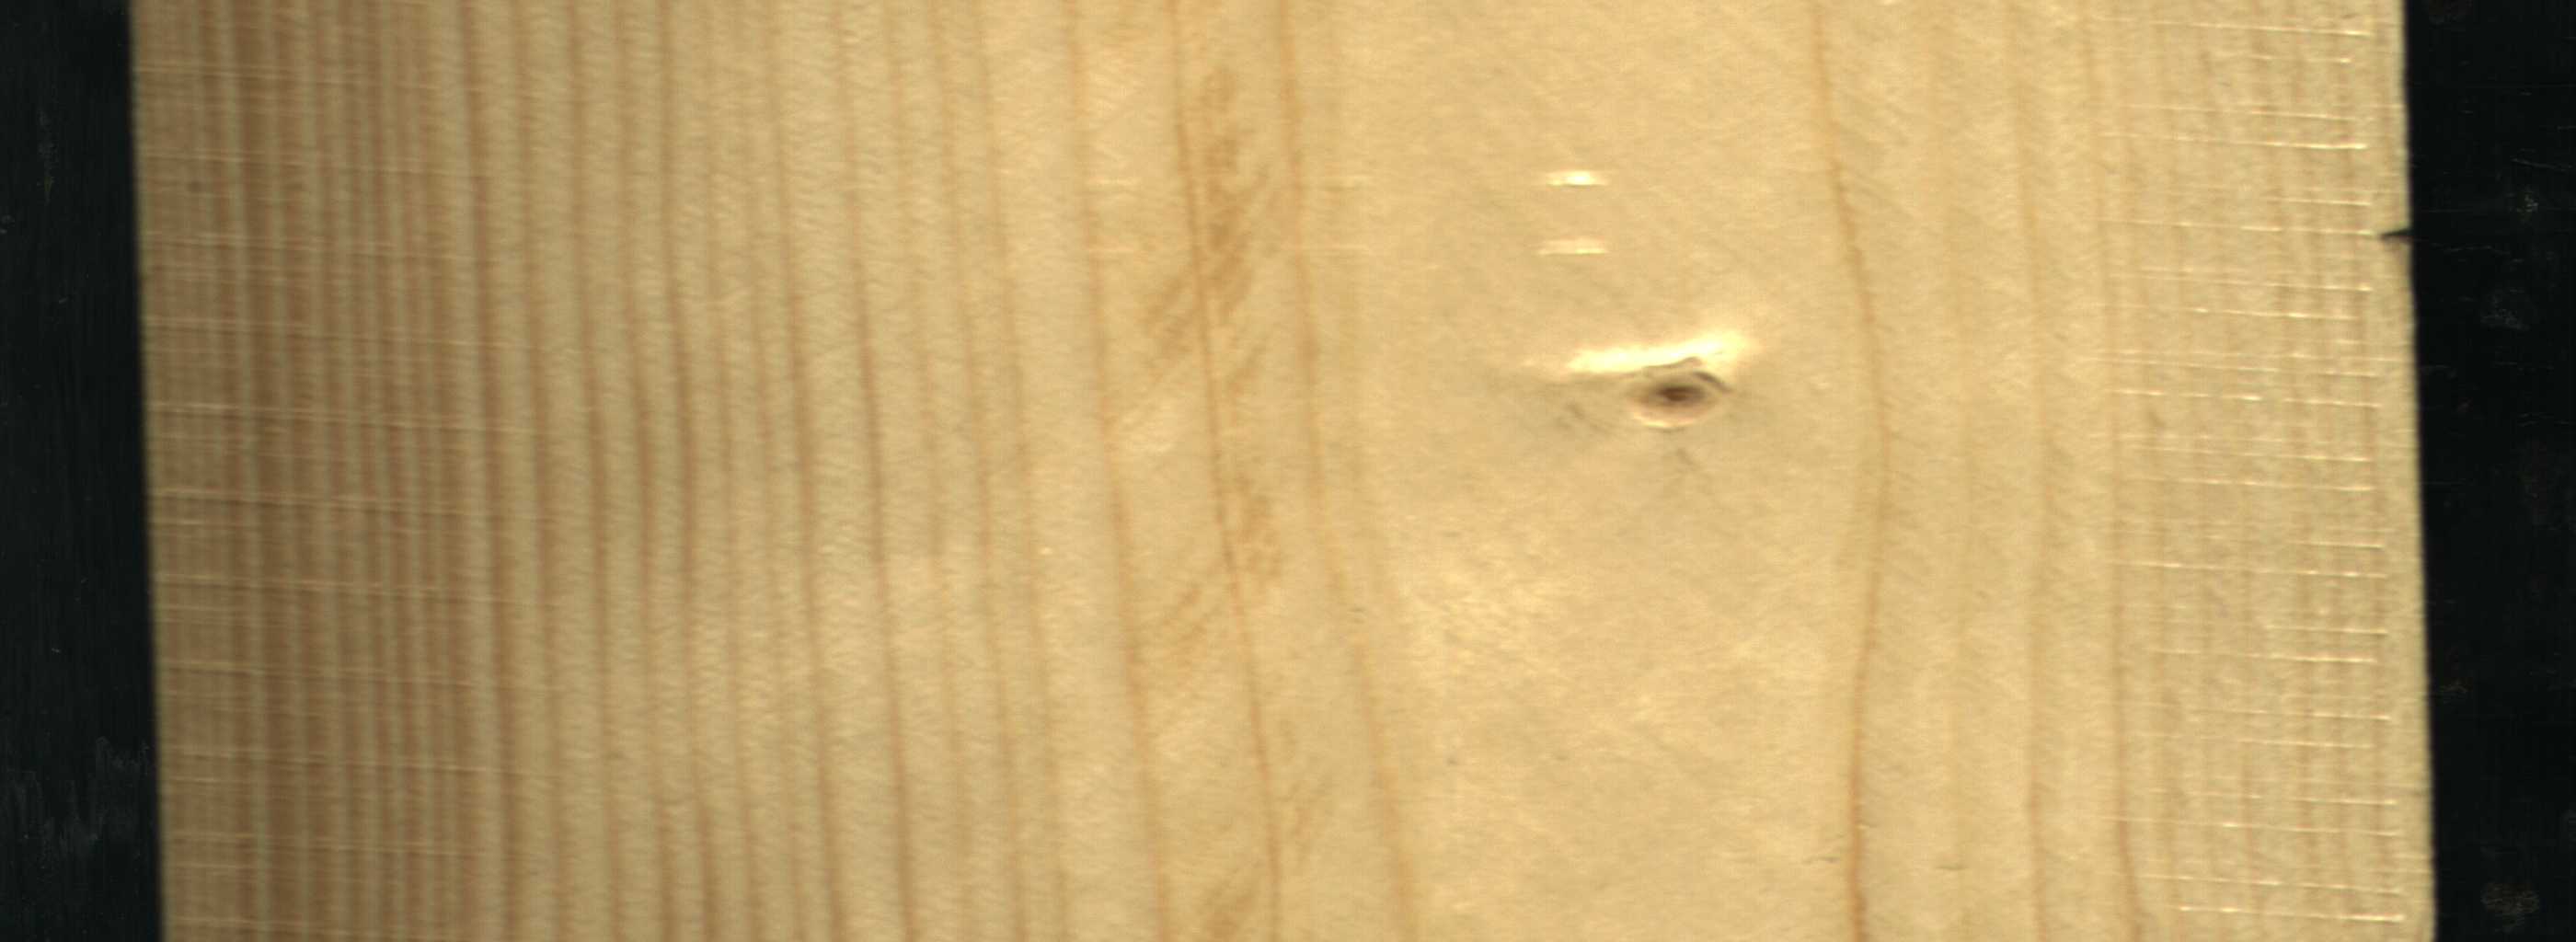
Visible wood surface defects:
Live_Knot